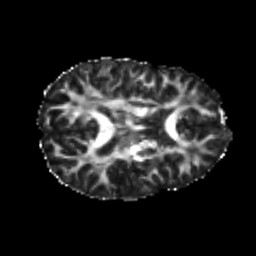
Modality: FA
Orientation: axial
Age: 21
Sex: male
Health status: healthy
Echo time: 0.074 s